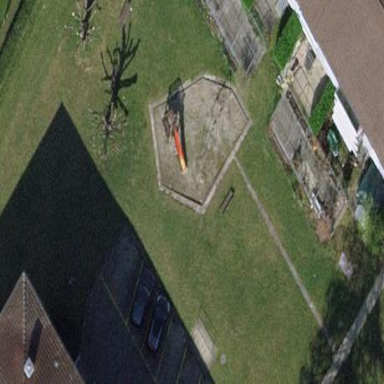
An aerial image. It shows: Playground area for leisure land.